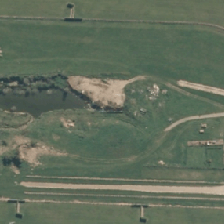
Land cover: urban_parkland